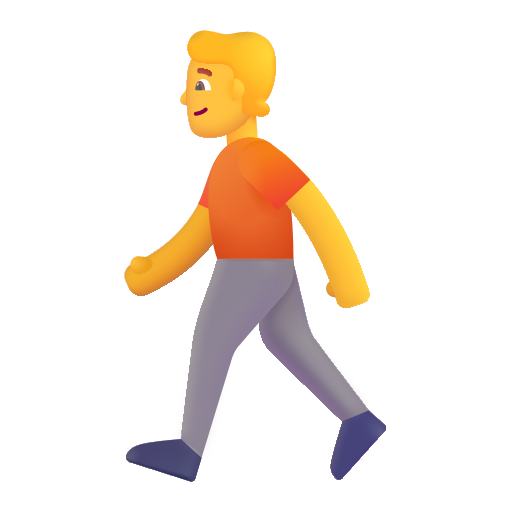
person walking color default